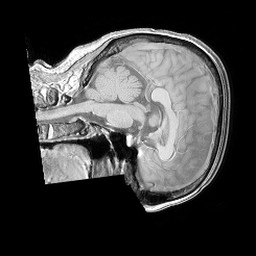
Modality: T1w
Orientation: sagittal
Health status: ill
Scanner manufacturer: philips
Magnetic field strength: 3 T
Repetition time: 0.3787 s
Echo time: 0.002908 s